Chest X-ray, AP view. Patient: 74 years old, sex M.
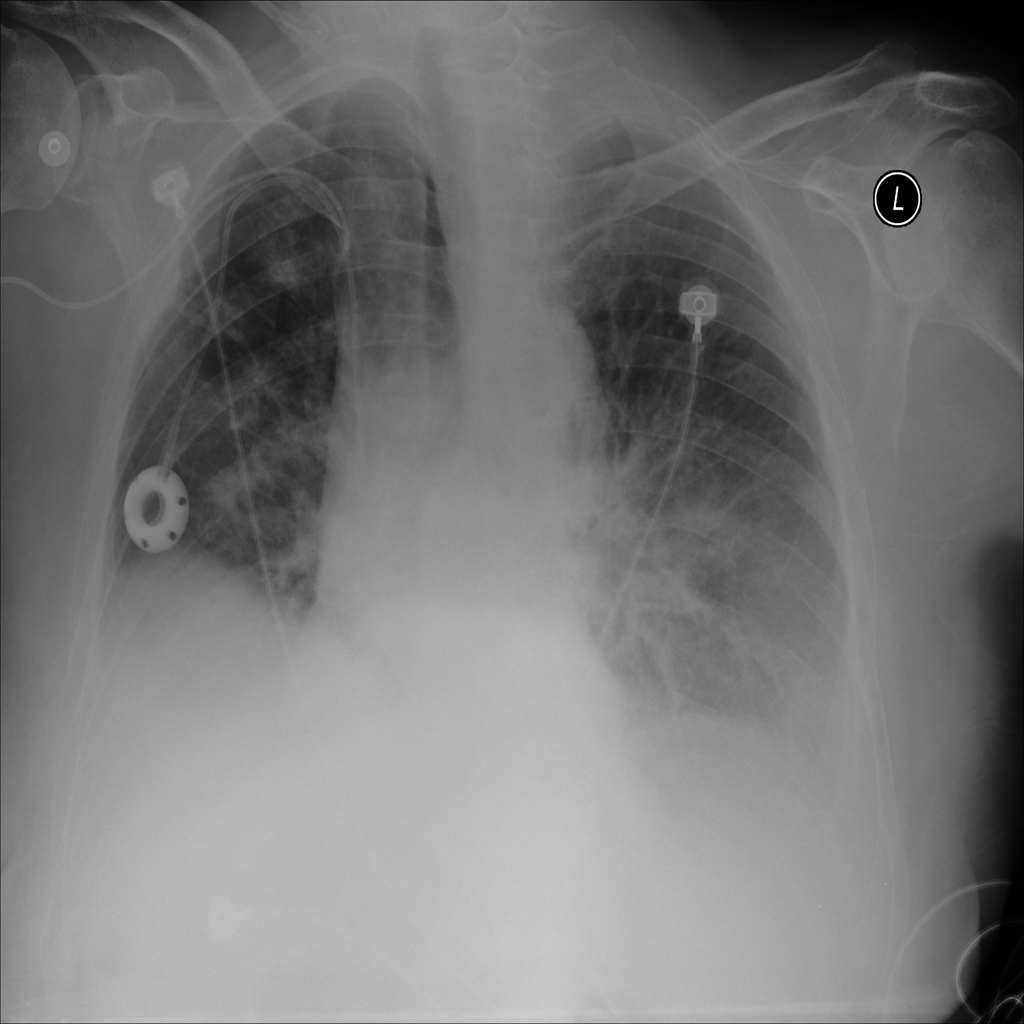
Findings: Effusion, Fibrosis, Pleural_Thickening